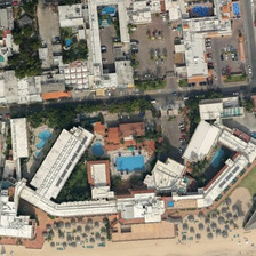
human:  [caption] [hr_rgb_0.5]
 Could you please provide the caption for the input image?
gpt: Next to the beach is a vast resort.

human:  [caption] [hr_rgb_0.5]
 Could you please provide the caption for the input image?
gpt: near the beach is a large resort.

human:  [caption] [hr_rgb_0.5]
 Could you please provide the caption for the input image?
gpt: On the beach side is a Vast resort.

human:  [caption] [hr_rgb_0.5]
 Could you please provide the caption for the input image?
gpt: The next resort is a vast resort.

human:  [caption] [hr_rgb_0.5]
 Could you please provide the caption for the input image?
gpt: The beach nearby is a spacious resort